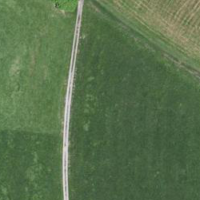
EUNIS habitat code: 24
Species observed at this site:
Veronica chamaedrys
Sonchus asper